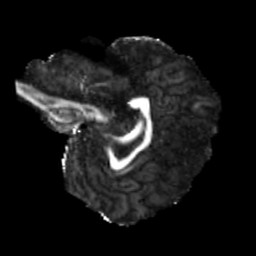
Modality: FA
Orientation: sagittal
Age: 31
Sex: male
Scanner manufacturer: siemens
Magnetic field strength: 3 T
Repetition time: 3.23 s
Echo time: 0.0892 s